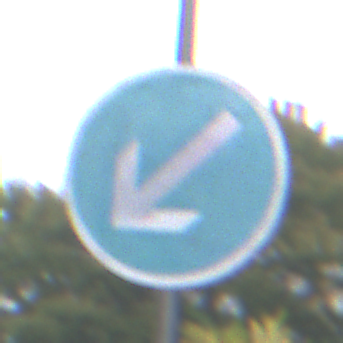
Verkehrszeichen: VorgeschriebeneVorbeifahrtLinks
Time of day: MorningAfternoon
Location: Outdoor (Urban)
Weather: Overcast
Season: NotSpecified
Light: Natural